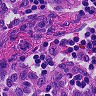
Metastatic tissue present: no